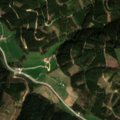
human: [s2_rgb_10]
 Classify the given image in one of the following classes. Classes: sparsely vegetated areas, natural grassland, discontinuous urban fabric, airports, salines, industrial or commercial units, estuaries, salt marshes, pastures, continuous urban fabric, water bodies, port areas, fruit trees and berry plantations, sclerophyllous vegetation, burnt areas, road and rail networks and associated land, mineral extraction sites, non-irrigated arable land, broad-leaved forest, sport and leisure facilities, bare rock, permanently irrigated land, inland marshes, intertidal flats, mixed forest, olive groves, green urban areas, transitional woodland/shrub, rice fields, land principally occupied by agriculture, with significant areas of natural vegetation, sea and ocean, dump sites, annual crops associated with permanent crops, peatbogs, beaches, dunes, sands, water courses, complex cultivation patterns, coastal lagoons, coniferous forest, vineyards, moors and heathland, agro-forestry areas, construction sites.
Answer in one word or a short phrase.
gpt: pastures, coniferous forest